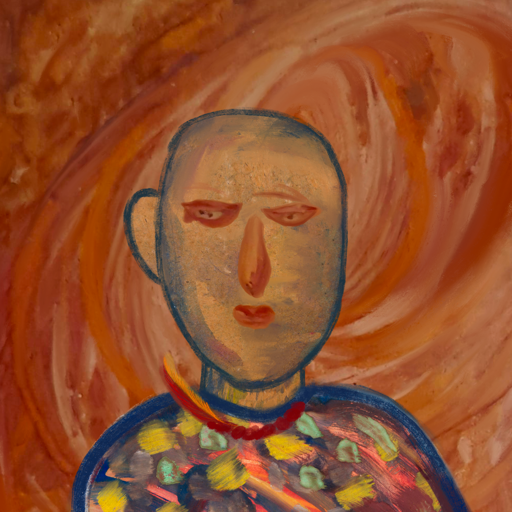
Background: Pious_Lady, Head And Neck Front: In_The_Sun, Face Front: Pious_Lady, Bust: Mother_And_Son_Mother, Hair Front: Blank, Head Accessory: Blank, Second Necklace: Blank, Necklace: Pipe, Baby: Blank